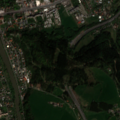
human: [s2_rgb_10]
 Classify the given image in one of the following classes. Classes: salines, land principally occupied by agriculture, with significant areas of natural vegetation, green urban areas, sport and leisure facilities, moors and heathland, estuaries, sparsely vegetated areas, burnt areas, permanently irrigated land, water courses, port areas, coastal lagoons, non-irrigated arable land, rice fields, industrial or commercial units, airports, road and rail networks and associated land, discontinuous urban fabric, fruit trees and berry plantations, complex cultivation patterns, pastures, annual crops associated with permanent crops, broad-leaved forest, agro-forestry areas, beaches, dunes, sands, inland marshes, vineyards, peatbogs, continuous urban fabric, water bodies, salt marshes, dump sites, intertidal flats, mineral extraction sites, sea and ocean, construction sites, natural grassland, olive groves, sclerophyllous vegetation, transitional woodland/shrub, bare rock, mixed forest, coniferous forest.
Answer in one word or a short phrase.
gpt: discontinuous urban fabric, pastures, coniferous forest